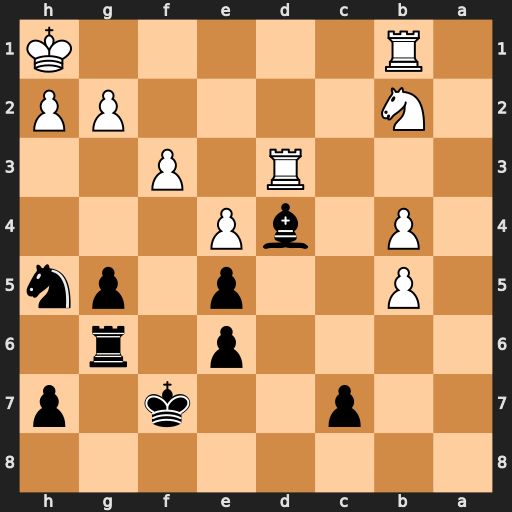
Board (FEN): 8/2p2k1p/4p1r1/1P2p1pn/1P1bP3/3R1P2/1N4PP/1R5K
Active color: b
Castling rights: -
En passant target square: -
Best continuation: Ng3+ hxg3 Rh6#